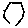
Label: hexagon